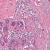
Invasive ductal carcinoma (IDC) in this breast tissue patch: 1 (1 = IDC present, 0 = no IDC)